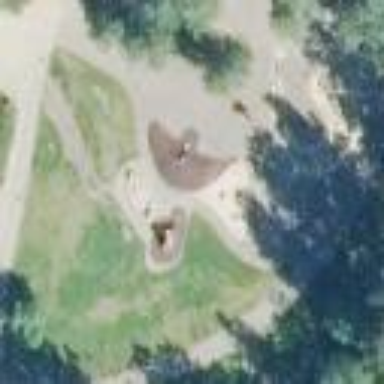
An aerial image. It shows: Park.